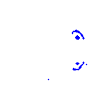
Particle: kaon